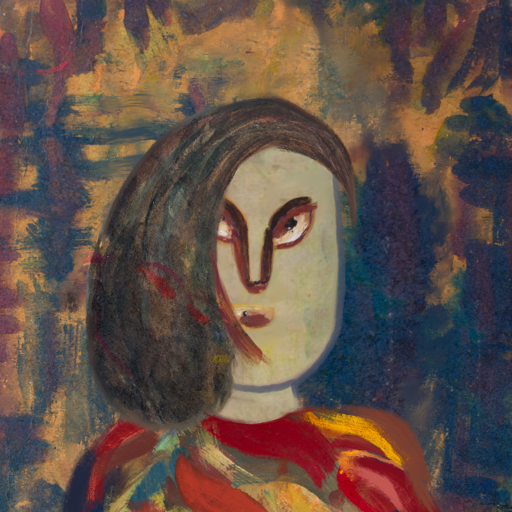
Background: InTheSun, Head And Neck Front: Hill_Girl, Face Front: After_Raid, Bust: Mother_And_Son_Son, Hair Front: Gypsy_Mother, Head Accessory: Blank, Second Necklace: Blank, Necklace: Blank, Baby: Blank